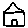
Label: house